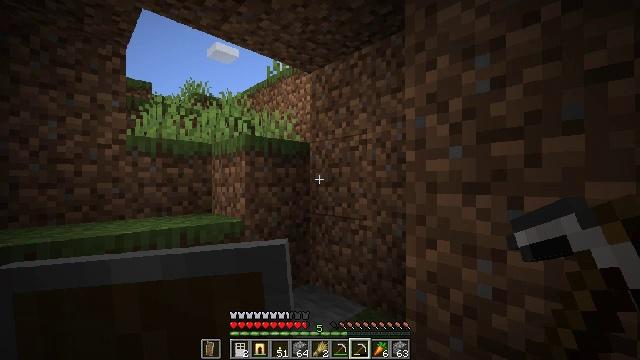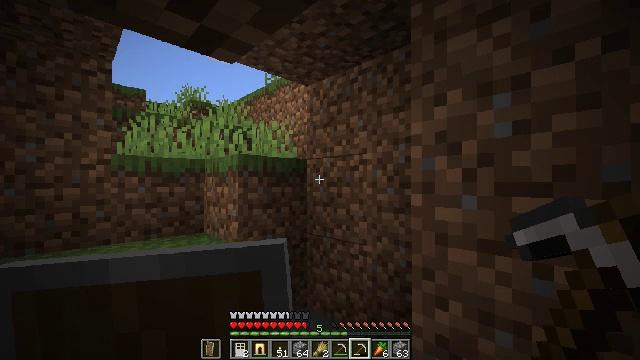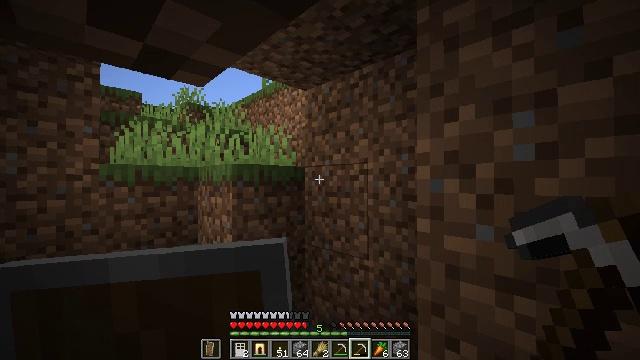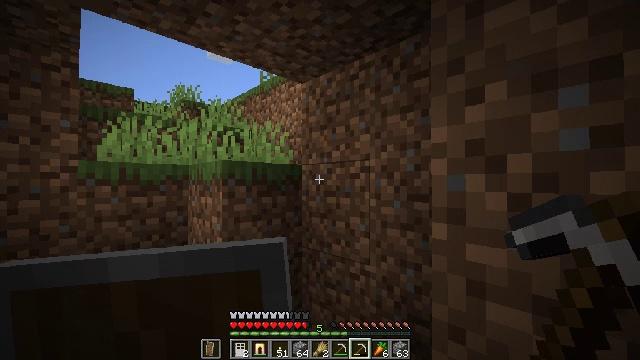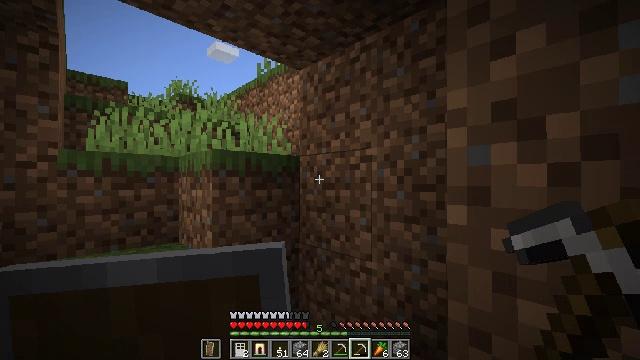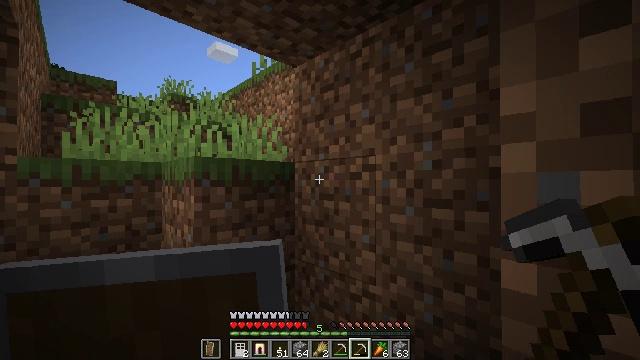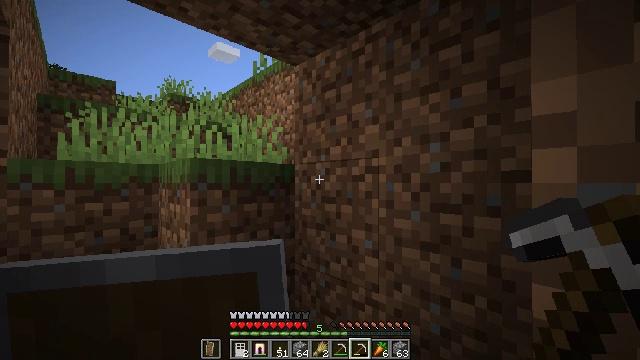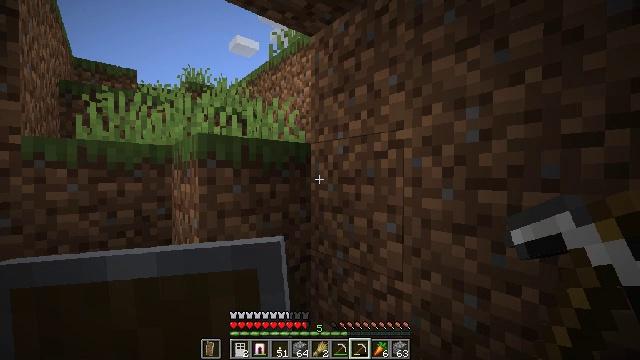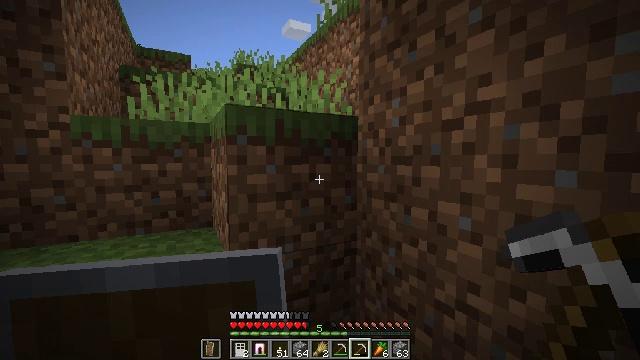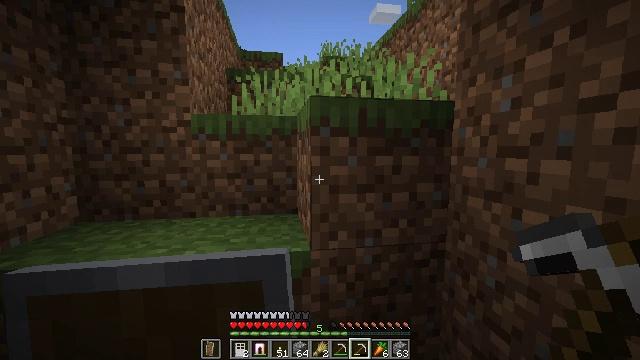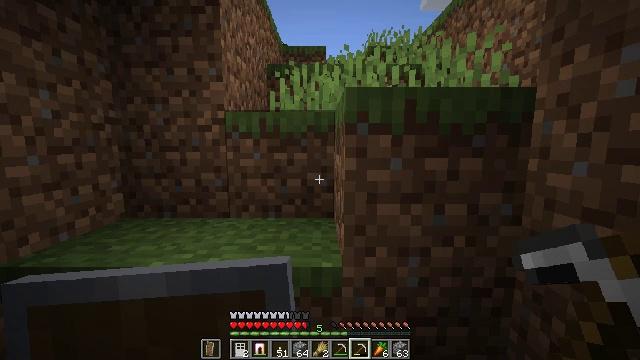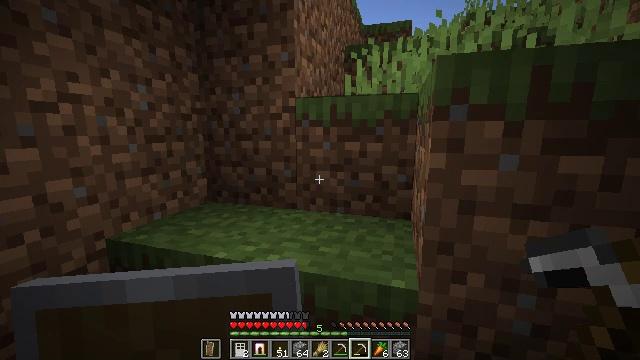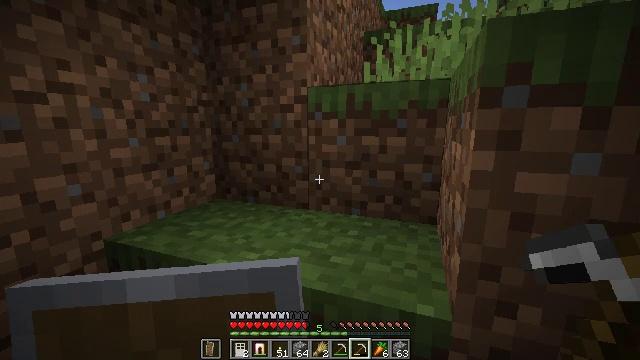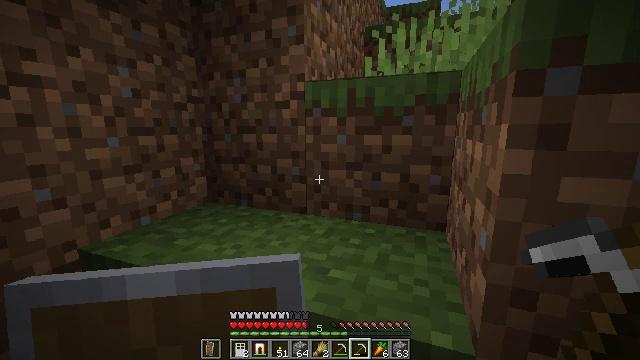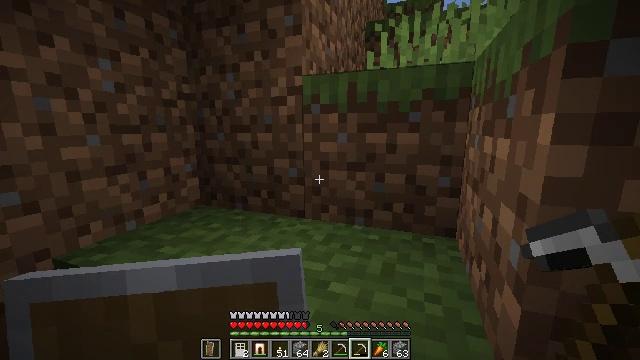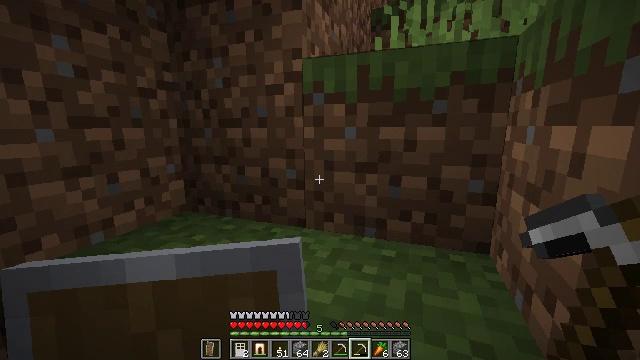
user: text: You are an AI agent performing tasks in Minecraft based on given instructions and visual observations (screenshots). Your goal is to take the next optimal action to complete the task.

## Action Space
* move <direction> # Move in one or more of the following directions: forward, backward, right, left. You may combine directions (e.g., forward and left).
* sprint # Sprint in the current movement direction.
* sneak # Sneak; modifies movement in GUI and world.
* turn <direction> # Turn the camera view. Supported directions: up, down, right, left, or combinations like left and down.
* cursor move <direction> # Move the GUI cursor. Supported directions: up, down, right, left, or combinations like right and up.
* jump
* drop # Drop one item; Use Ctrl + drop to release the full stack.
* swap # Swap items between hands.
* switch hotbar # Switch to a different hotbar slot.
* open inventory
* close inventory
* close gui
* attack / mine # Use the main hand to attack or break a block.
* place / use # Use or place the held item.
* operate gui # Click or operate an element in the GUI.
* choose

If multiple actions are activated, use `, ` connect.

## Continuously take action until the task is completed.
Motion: motion action
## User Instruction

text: Break the white bed to relocate it.
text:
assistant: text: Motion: move forward
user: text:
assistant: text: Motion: move forward
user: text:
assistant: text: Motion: move forward, jump
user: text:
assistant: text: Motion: move forward, jump
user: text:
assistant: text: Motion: move forward, jump
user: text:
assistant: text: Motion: move forward, jump
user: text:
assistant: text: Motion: move forward, turn left and down, jump
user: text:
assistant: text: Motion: move forward, turn left and down, jump
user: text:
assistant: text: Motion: move forward, turn left and down, jump
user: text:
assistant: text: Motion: move forward, turn left, jump
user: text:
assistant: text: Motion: move forward, turn left and down, jump
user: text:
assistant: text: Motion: move forward, turn left and down
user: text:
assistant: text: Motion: move forward
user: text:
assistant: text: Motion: move forward
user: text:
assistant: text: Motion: move forward and move left
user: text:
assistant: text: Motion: move forward and move left
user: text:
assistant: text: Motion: move forward and move left
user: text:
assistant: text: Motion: move forward and move left, jump
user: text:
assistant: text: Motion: move forward and move left, jump
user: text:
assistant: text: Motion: move forward and move left, turn right and up, jump
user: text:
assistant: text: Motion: move forward and move left, turn right and up, jump
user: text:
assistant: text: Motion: move forward and move right, turn right and up, jump
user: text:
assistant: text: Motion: move forward and move right, turn right and up, jump
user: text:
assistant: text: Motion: move forward and move right, turn right and up, jump
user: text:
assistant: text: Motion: move forward and move right, turn right and up
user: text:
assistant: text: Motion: move forward and move right, turn right
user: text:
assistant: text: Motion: move forward and move right
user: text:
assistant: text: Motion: move forward and move right
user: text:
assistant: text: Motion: move forward and move right
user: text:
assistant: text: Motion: move forward and move right, turn right